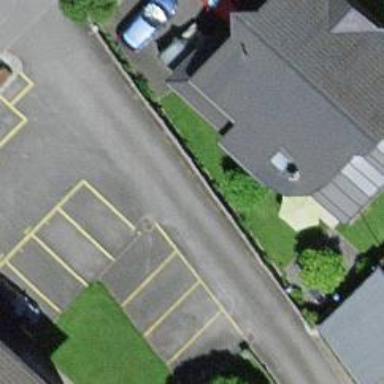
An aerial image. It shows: Driveway.